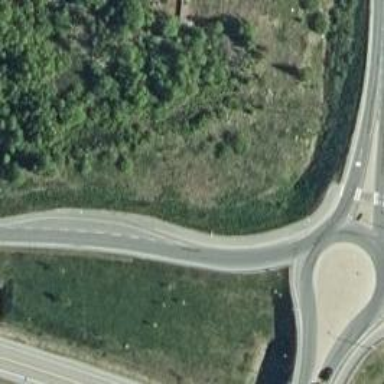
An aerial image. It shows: Trunk link highway with tertiary functional class.